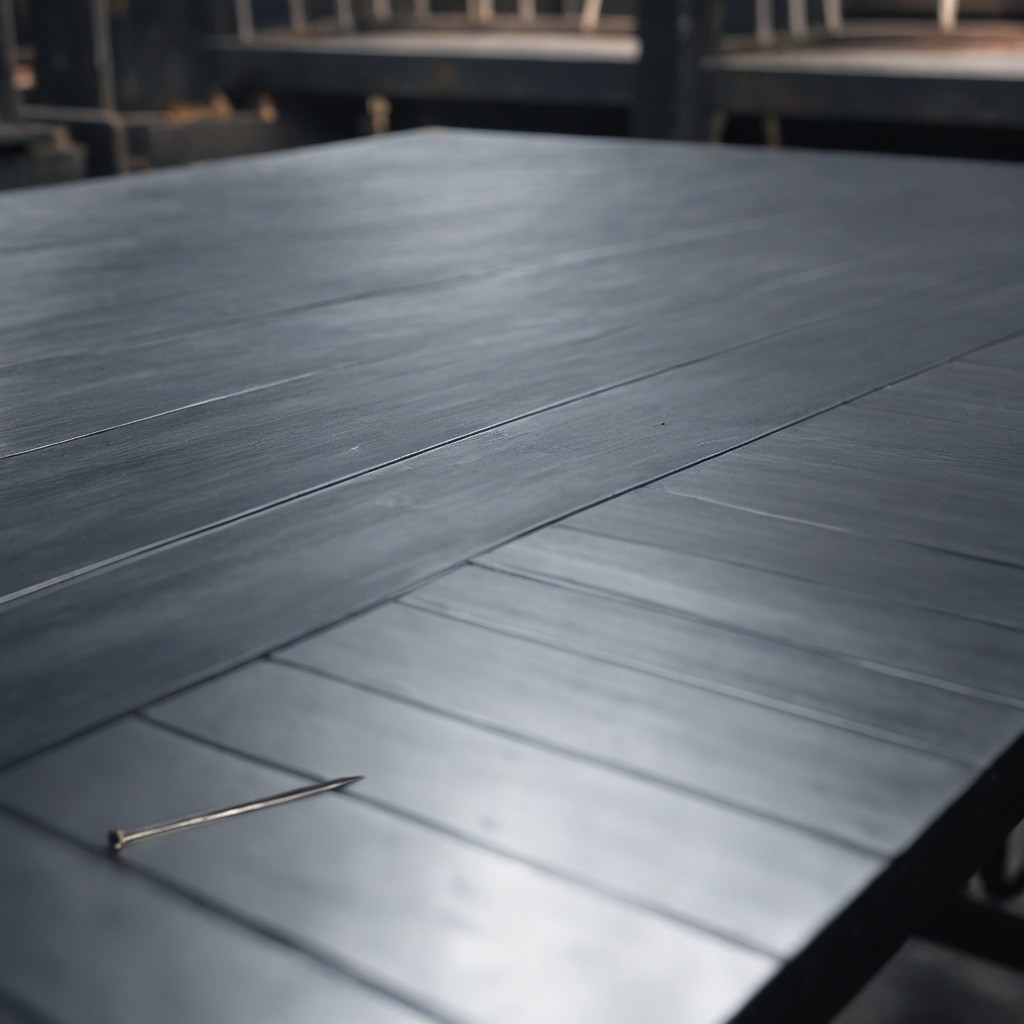
An iron nail is lying on the cold steel table in a mining workshop.